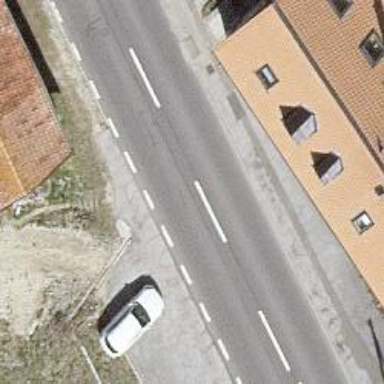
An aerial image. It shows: Bus stop with designated public transport stop position.